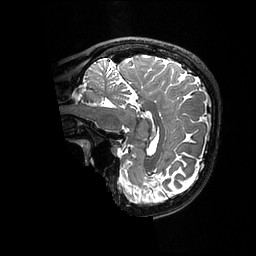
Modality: T2w
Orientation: sagittal
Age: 28
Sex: female
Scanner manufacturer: ge
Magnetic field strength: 3 T
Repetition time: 3.202 s
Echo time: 0.06609 s